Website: home-depot
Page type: receipt
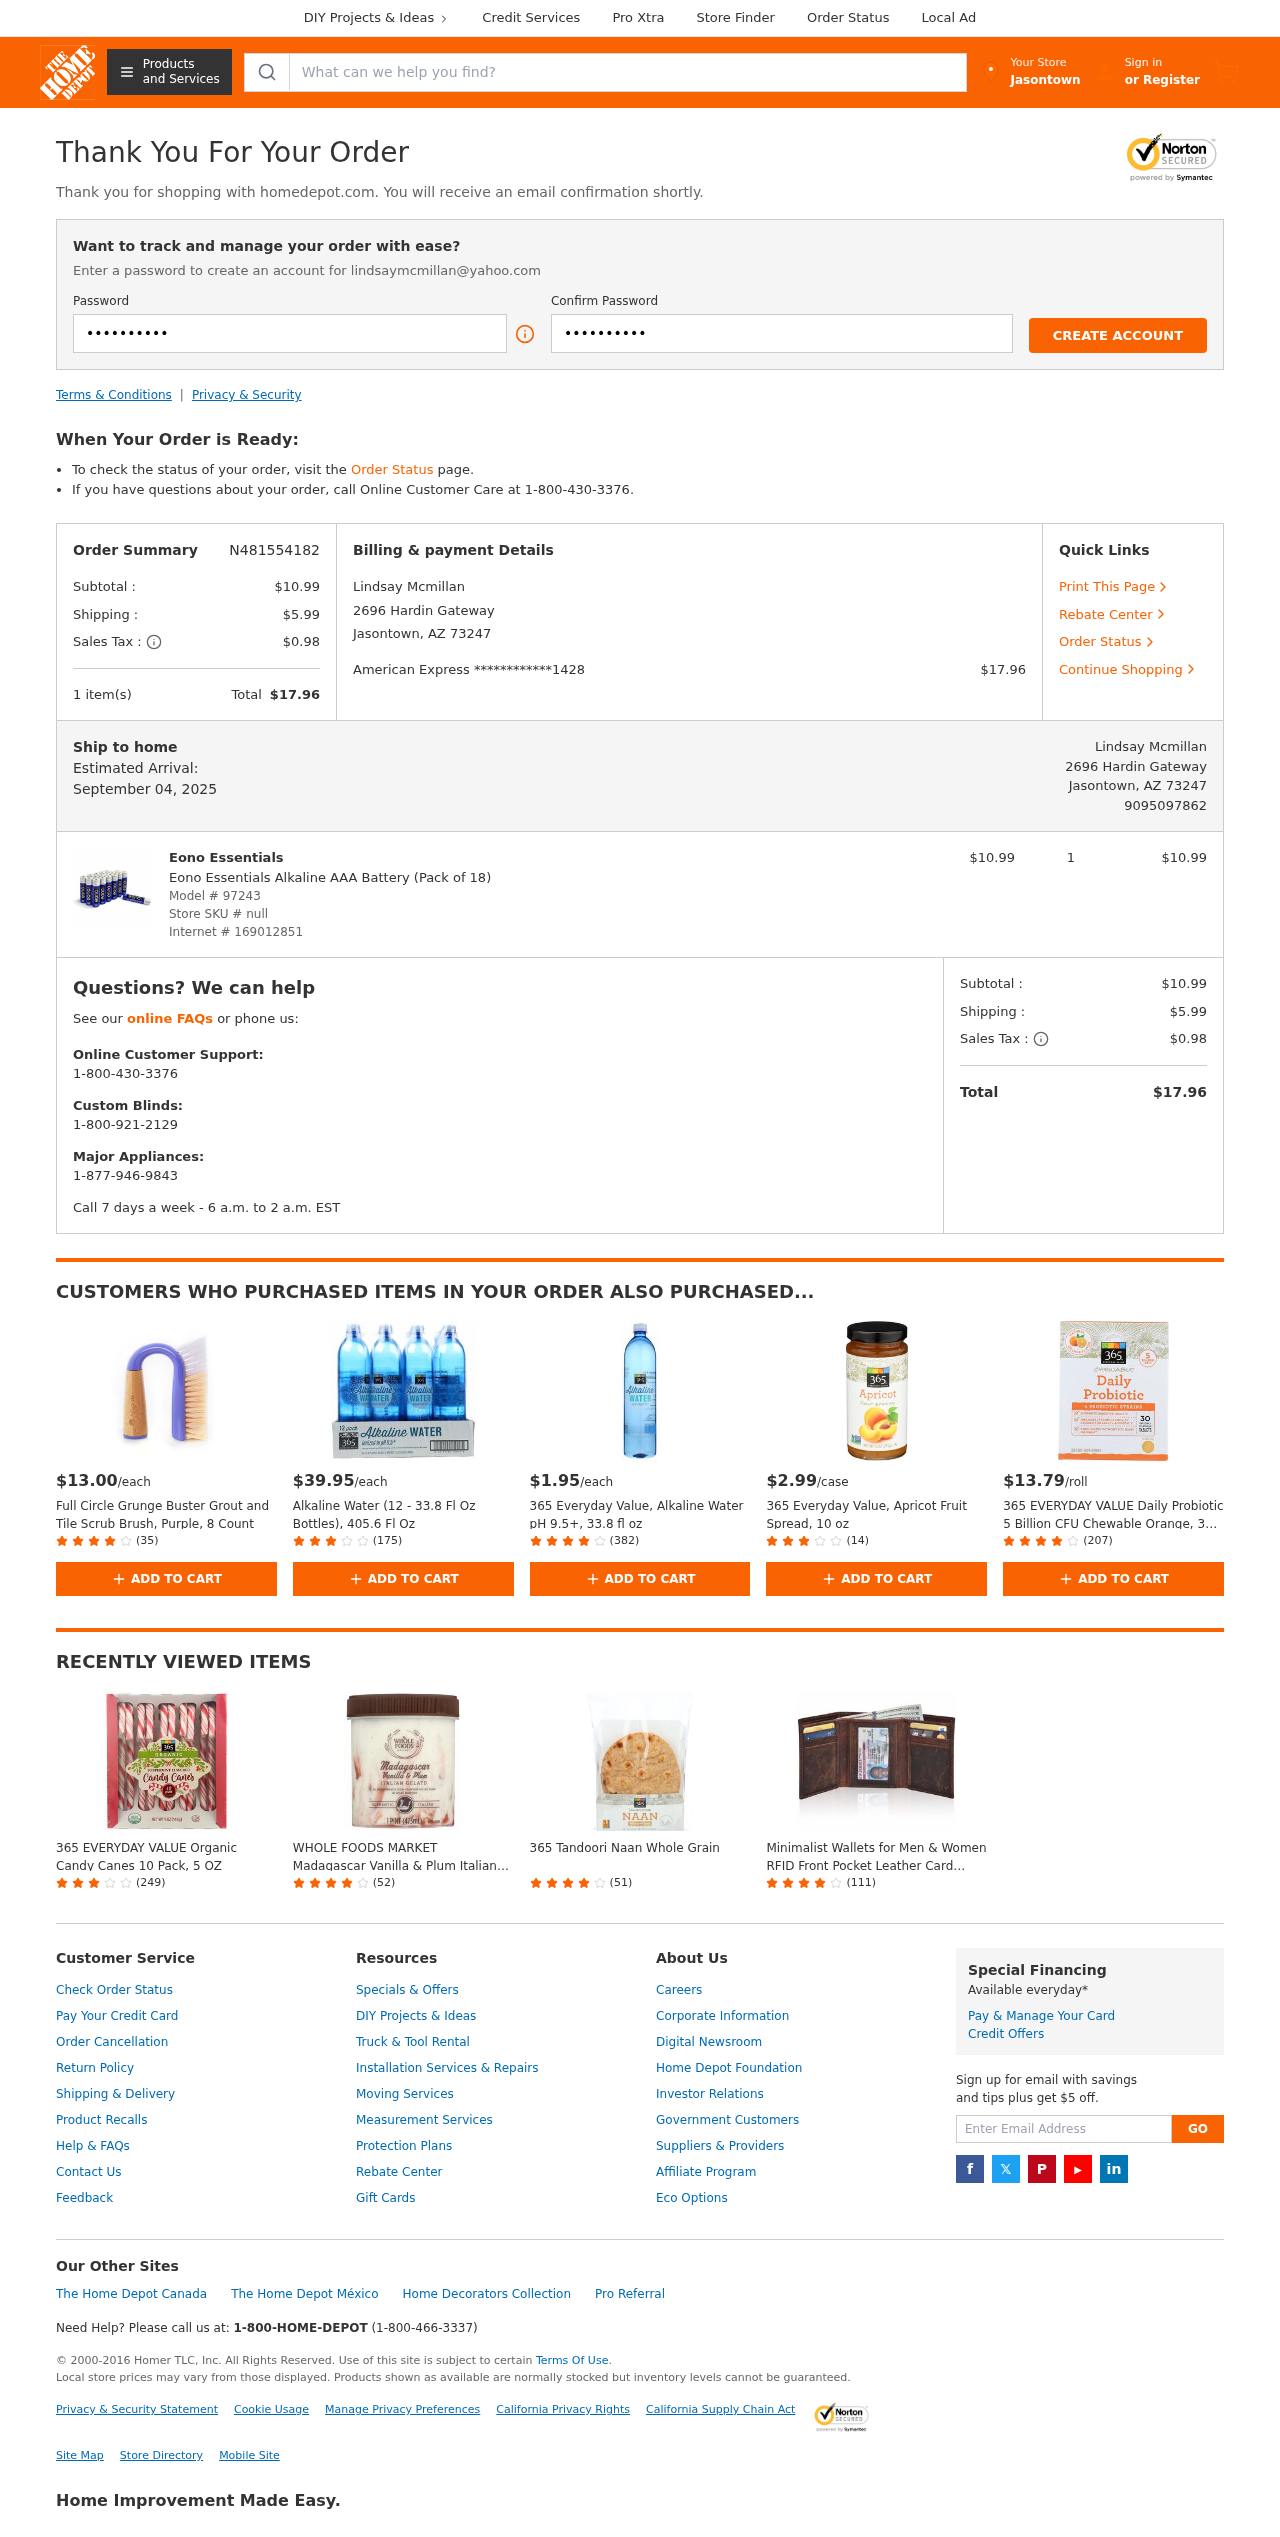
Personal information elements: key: PII_CARD_LAST4
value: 1428
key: PII_CARD_TYPE
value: American Express
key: PII_CITY
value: Jasontown
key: PII_EMAIL
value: lindsaymcmillan@yahoo.com
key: PII_FULLNAME
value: Lindsay Mcmillan
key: PII_PHONE
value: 9095097862
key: PII_STREET
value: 2696 Hardin Gateway
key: PII_CITY_STATE_ZIP
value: Jasontown, AZ 73247
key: PII_FULLNAME2
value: Lindsay Mcmillan
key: PII_POSTCODE
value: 73247
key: PII_STATE_ABBR
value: AZ
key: PII_POSTCODE_FULL
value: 73247
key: PII_CITY_STATE
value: Jasontown, AZ
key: PII_POSTCODE_NUMERIC
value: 73247
Product elements: key: PRODUCT1_BRAND
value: Eono Essentials
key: PRODUCT1_NAME
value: Eono Essentials Alkaline AAA Battery (Pack of 18)
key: PRODUCT1_PRICE
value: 10.99
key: PRODUCT1_QUANTITY
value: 1
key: PRODUCT2_PRICE
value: $13.00
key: PRODUCT2_NAME
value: Full Circle Grunge Buster Grout and Tile Scrub Brush, Purple, 8 Count
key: PRODUCT2_NUM_RATINGS
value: (35)
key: PRODUCT3_PRICE
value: $39.95
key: PRODUCT3_NAME
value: Alkaline Water (12 - 33.8 Fl Oz Bottles), 405.6 Fl Oz
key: PRODUCT3_NUM_RATINGS
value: (175)
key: PRODUCT4_PRICE
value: $1.95
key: PRODUCT4_NAME
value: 365 Everyday Value, Alkaline Water pH 9.5+, 33.8 fl oz
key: PRODUCT4_NUM_RATINGS
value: (382)
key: PRODUCT5_PRICE
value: $2.99
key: PRODUCT5_NAME
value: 365 Everyday Value, Apricot Fruit Spread, 10 oz
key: PRODUCT5_NUM_RATINGS
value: (14)
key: PRODUCT6_PRICE
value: $13.79
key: PRODUCT6_NAME
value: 365 EVERYDAY VALUE Daily Probiotic 5 Billion CFU Chewable Orange, 30 CT
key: PRODUCT6_NUM_RATINGS
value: (207)
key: PRODUCT7_NAME
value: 365 EVERYDAY VALUE Organic Candy Canes 10 Pack, 5 OZ
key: PRODUCT7_NUM_RATINGS
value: (249)
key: PRODUCT8_NAME
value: WHOLE FOODS MARKET Madagascar Vanilla & Plum Italian Gelato, 1 PT
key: PRODUCT8_NUM_RATINGS
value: (52)
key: PRODUCT9_NAME
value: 365 Tandoori Naan Whole Grain
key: PRODUCT9_NUM_RATINGS
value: (51)
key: PRODUCT10_NAME
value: Minimalist Wallets for Men & Women RFID Front Pocket Leather Card Holder Wallet (Black Mg)
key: PRODUCT10_NUM_RATINGS
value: (111)
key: PRODUCT_MODEL_NUMBER
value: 97243
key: PRODUCT_INTERNET_NUMBER
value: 169012851
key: PRODUCT1_LINE_TOTAL
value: $10.99
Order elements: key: ORDER_ID
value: N481554182
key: ORDER_SUBTOTAL
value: $10.99
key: ORDER_SHIPPING_COST
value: $5.99
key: ORDER_TAX
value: $0.98
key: ORDER_NUM_ITEMS
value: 1 item(s)
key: ORDER_TOTAL
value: $17.96
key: ORDER_DELIVERY_DATE
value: September 04, 2025
Search elements: key: HEADER_SEARCH
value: What can we help you find?
Other elements: key: STORE_SKU
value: null